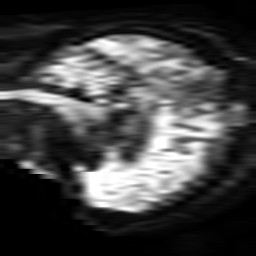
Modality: TRACE
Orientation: sagittal
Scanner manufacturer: philips
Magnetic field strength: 3 T
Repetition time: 4.204 s
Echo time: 0.07199 s